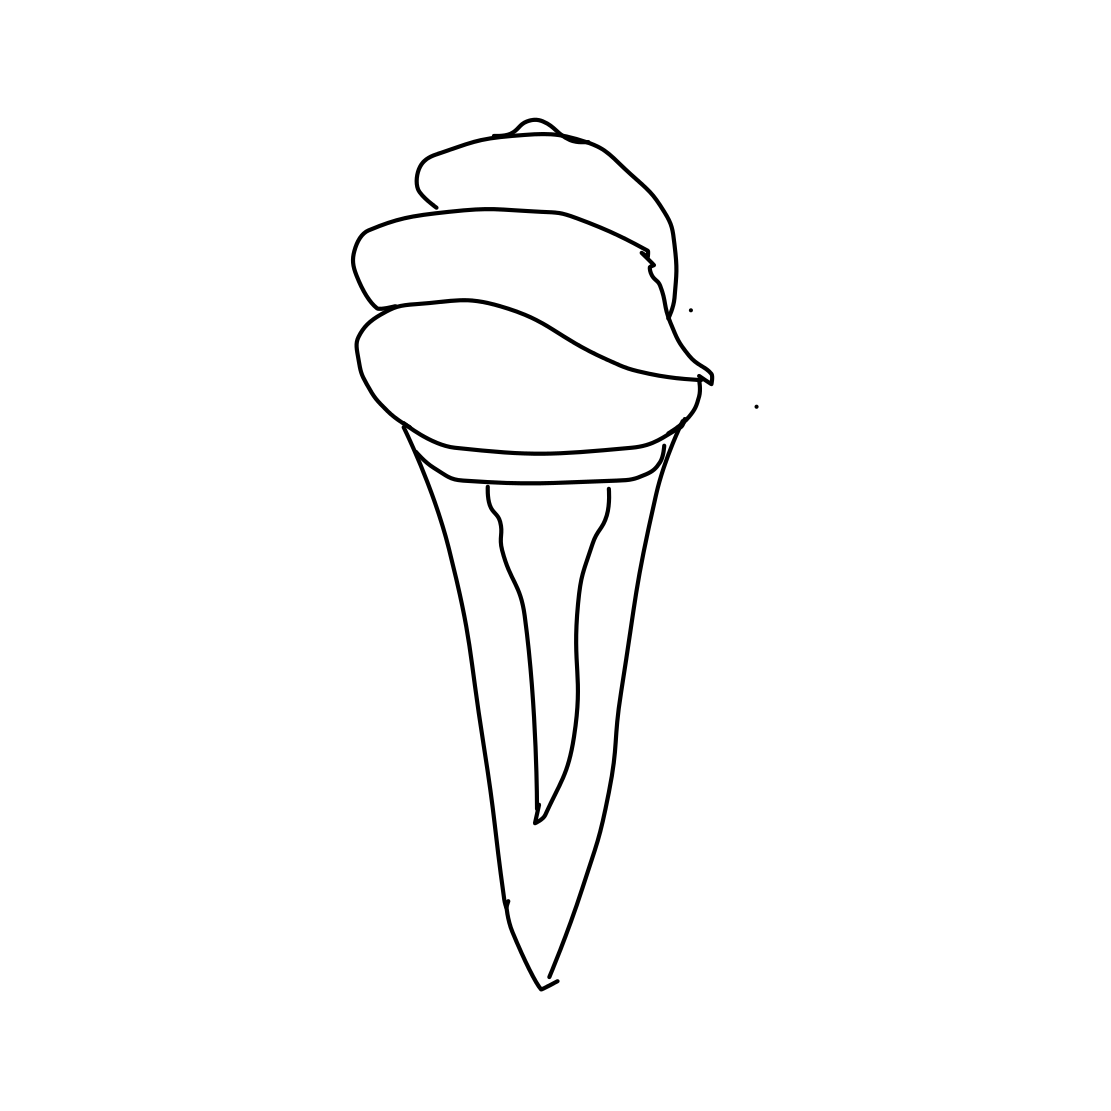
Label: ice-cream-cone